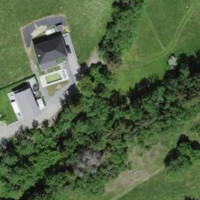
EUNIS habitat code: 52
Species observed at this site:
Odontites luteus